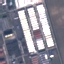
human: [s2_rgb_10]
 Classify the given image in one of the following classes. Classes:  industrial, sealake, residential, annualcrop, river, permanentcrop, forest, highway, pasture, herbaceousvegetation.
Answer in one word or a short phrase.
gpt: Industrial